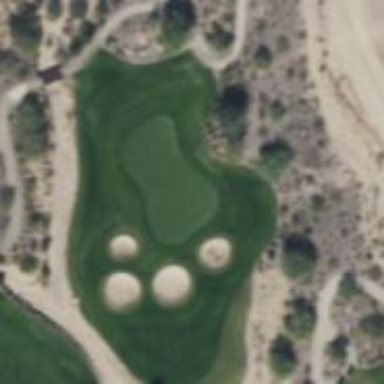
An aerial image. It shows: Golf hole.